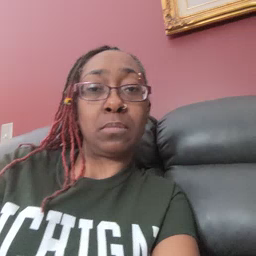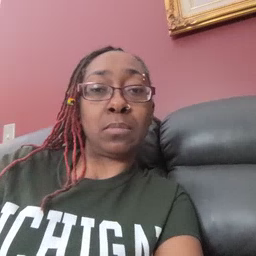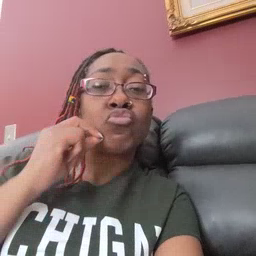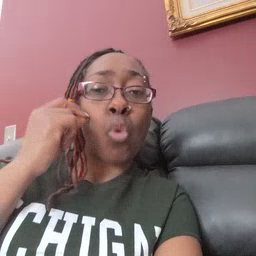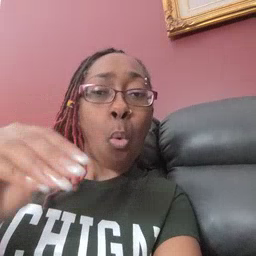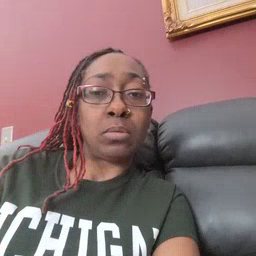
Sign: store